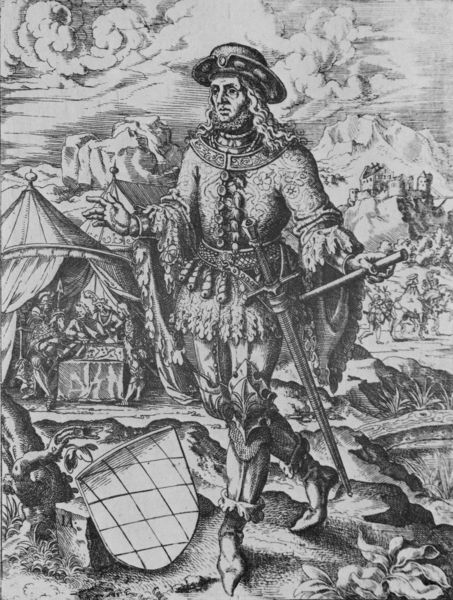
Titel: Bildnis von Pipin, Graf von Lengfeld
Künstler: Jost Amman
Institution: (Seriendruck)
Schlagwörter: felsen, gemälde, himmel, kampf, mann, wolken, landschaft, menschen, bewegung, grau, hut, mund, nase, schwarz, weiss, zeichnung, gürtel, wiese, wolke, fest, bart, augen, kragen, mensch, bildnis, hände, vorhang, figur, haare, locken, szenerie, schuhe, berge, gebirge, linien, krieg, schlacht, schild, burg, druck, radierung, stich, schwert, herrscher, krause, ritter, feldzug, fürst, rüstung, wappen, harnisch, wams, zeltlager, fernrohr, adliger, kupferstich, schlachtfeld, zelt, feldherrnstab, lager, perrücke, frühe neuzeit, landsknecht, beinschienen, adelsmann, knieschützer, mann radierung